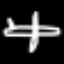
Label: airplane